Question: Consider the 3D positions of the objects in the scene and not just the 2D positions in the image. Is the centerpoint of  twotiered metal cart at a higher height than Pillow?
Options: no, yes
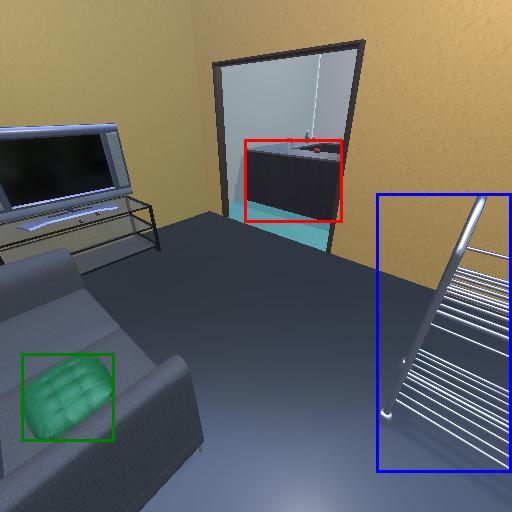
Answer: no